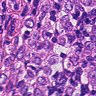
Metastatic tissue present: yes